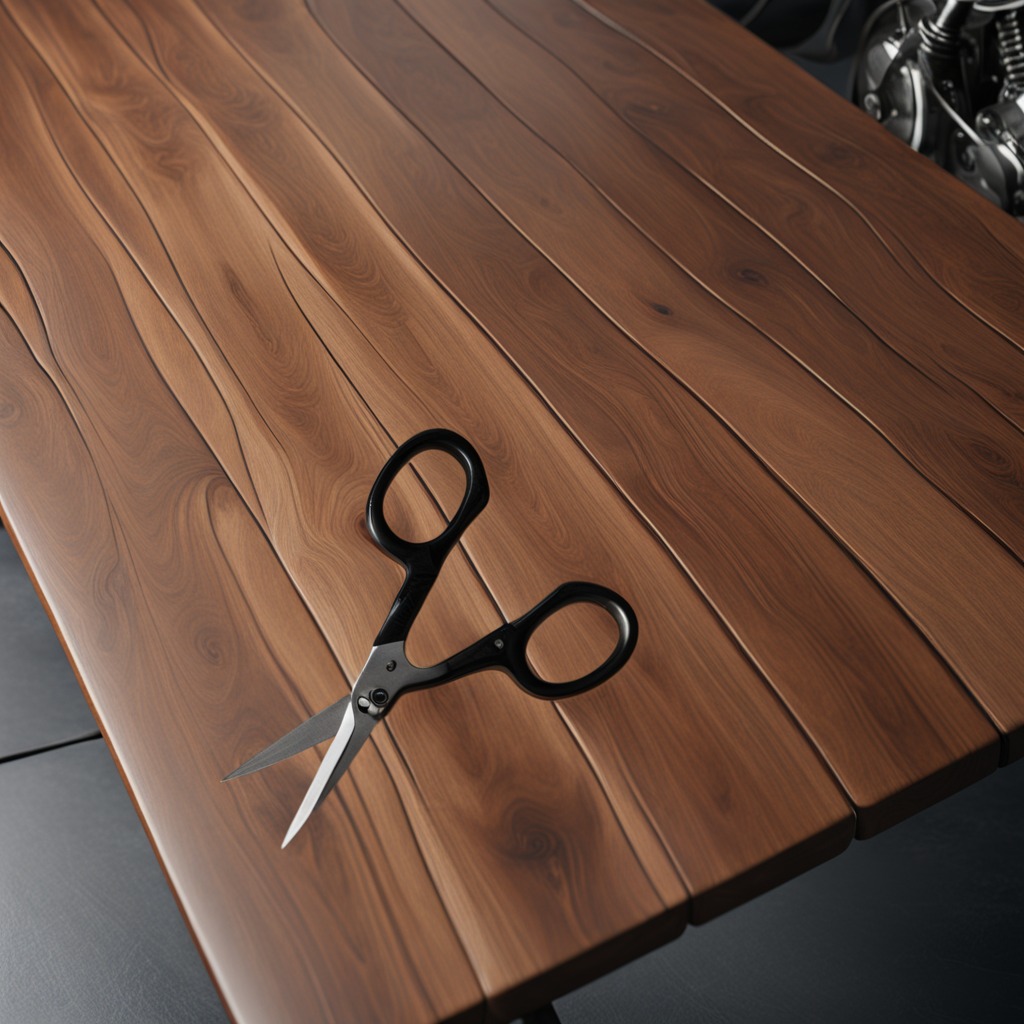
A scissor is lying on an oil-spilled wooden table in a vintage motorcycle garage.